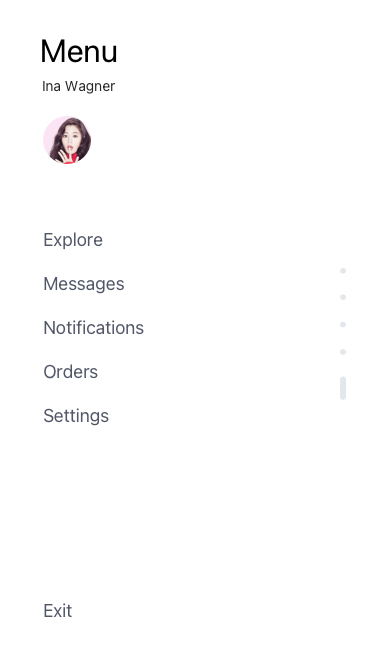
Text in this UI design:
Menu
Explore
Messages
Notifications
Orders
Settings
Ina Wagner
Exit